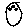
Label: moon